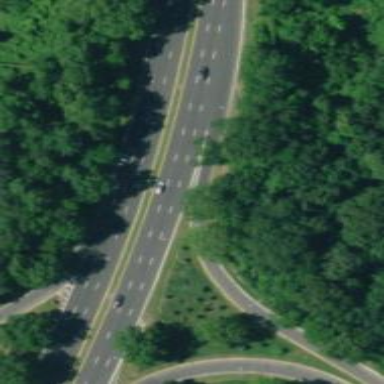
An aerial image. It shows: Expressway with asphalt surface and classified as primary highway.